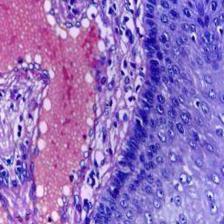
Diagnosis: Normal